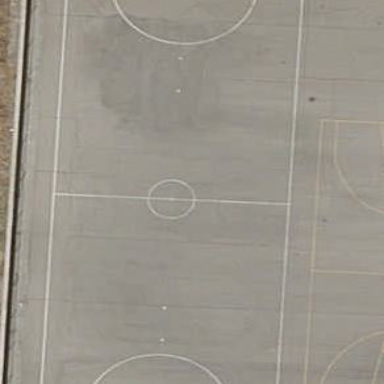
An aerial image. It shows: Soccer pitch designated for leisure and sports activities.